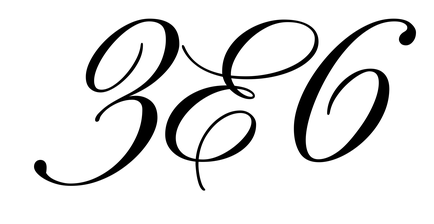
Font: PinyonScript-Regular